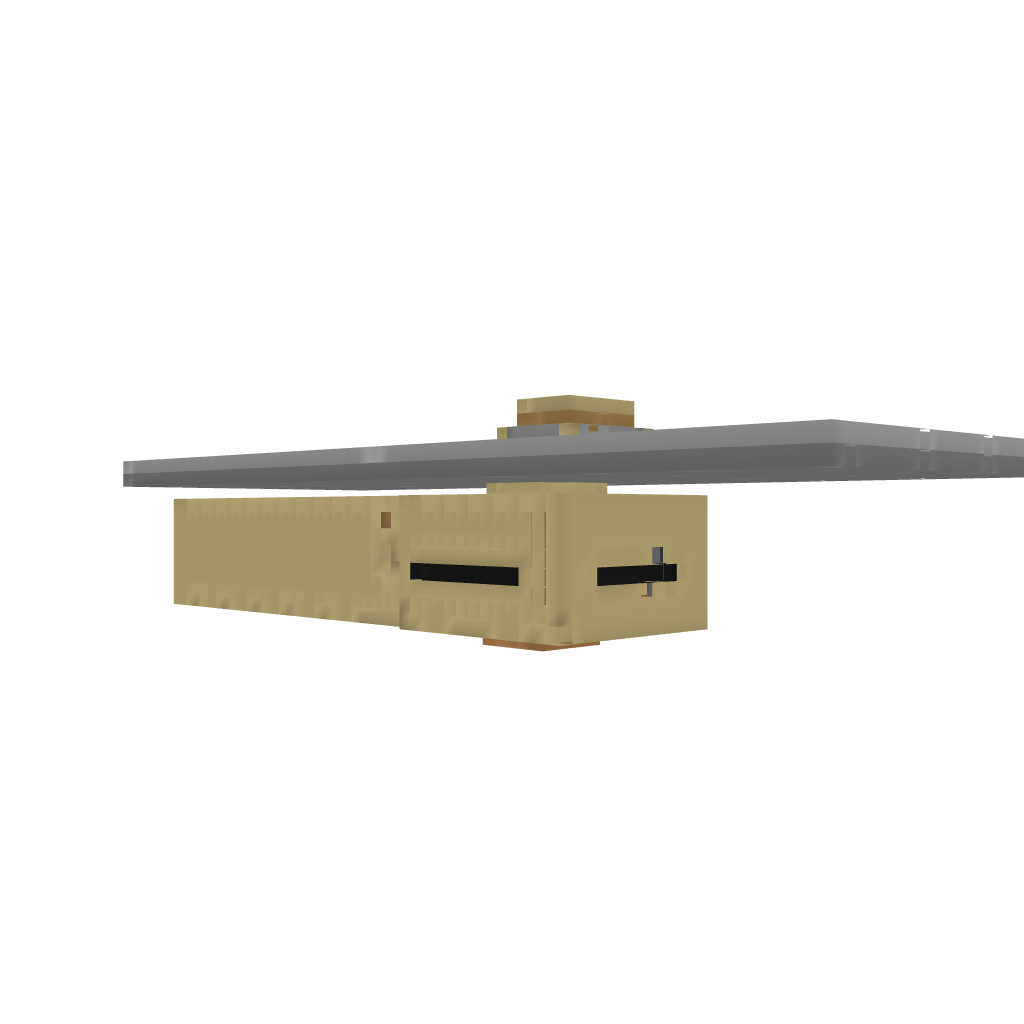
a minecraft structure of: Awesome and Epic Storage Base